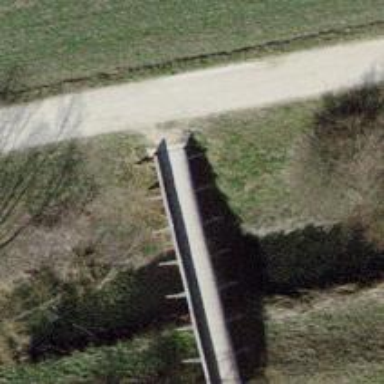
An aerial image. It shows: Path on bridge.